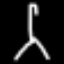
Label: The Eiffel Tower